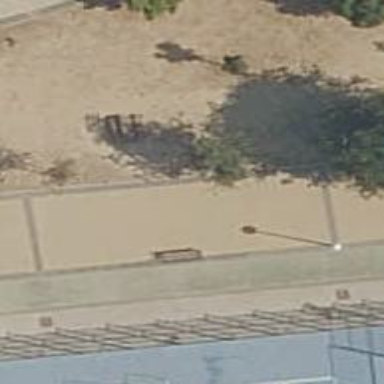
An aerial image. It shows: Brown bench in the vicinity.